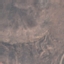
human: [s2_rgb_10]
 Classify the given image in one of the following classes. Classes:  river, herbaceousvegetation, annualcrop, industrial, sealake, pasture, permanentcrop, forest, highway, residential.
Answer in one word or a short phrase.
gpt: HerbaceousVegetation